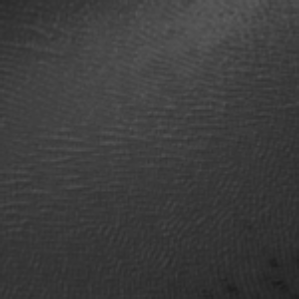
Label: frost